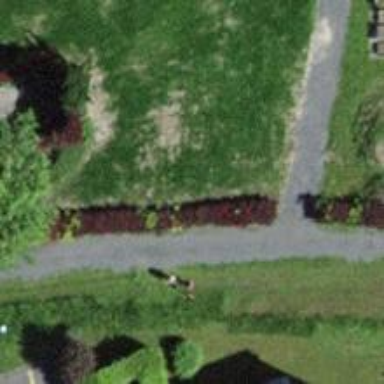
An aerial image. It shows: Unpaved footway.